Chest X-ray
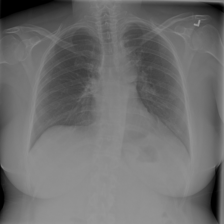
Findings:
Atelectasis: negative
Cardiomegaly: negative
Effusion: negative
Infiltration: negative
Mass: negative
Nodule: negative
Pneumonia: negative
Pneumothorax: negative
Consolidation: negative
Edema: negative
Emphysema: negative
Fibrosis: negative
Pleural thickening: negative
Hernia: negative